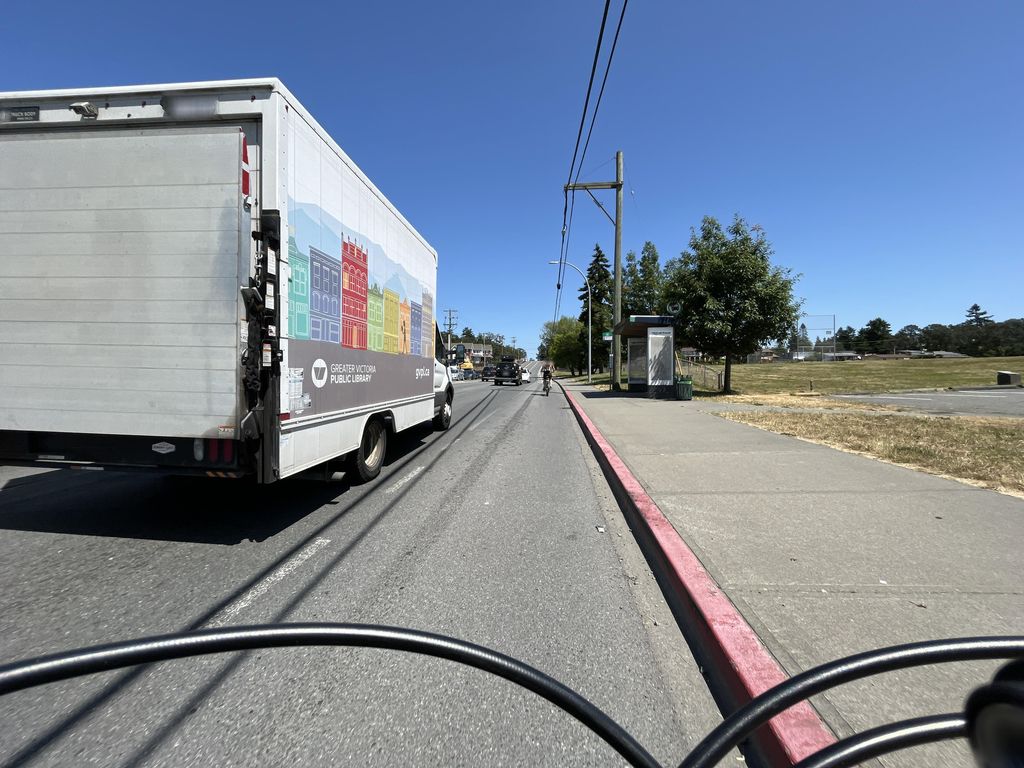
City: victoria